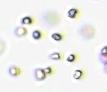
Label: Phaeocystis